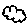
Label: cloud